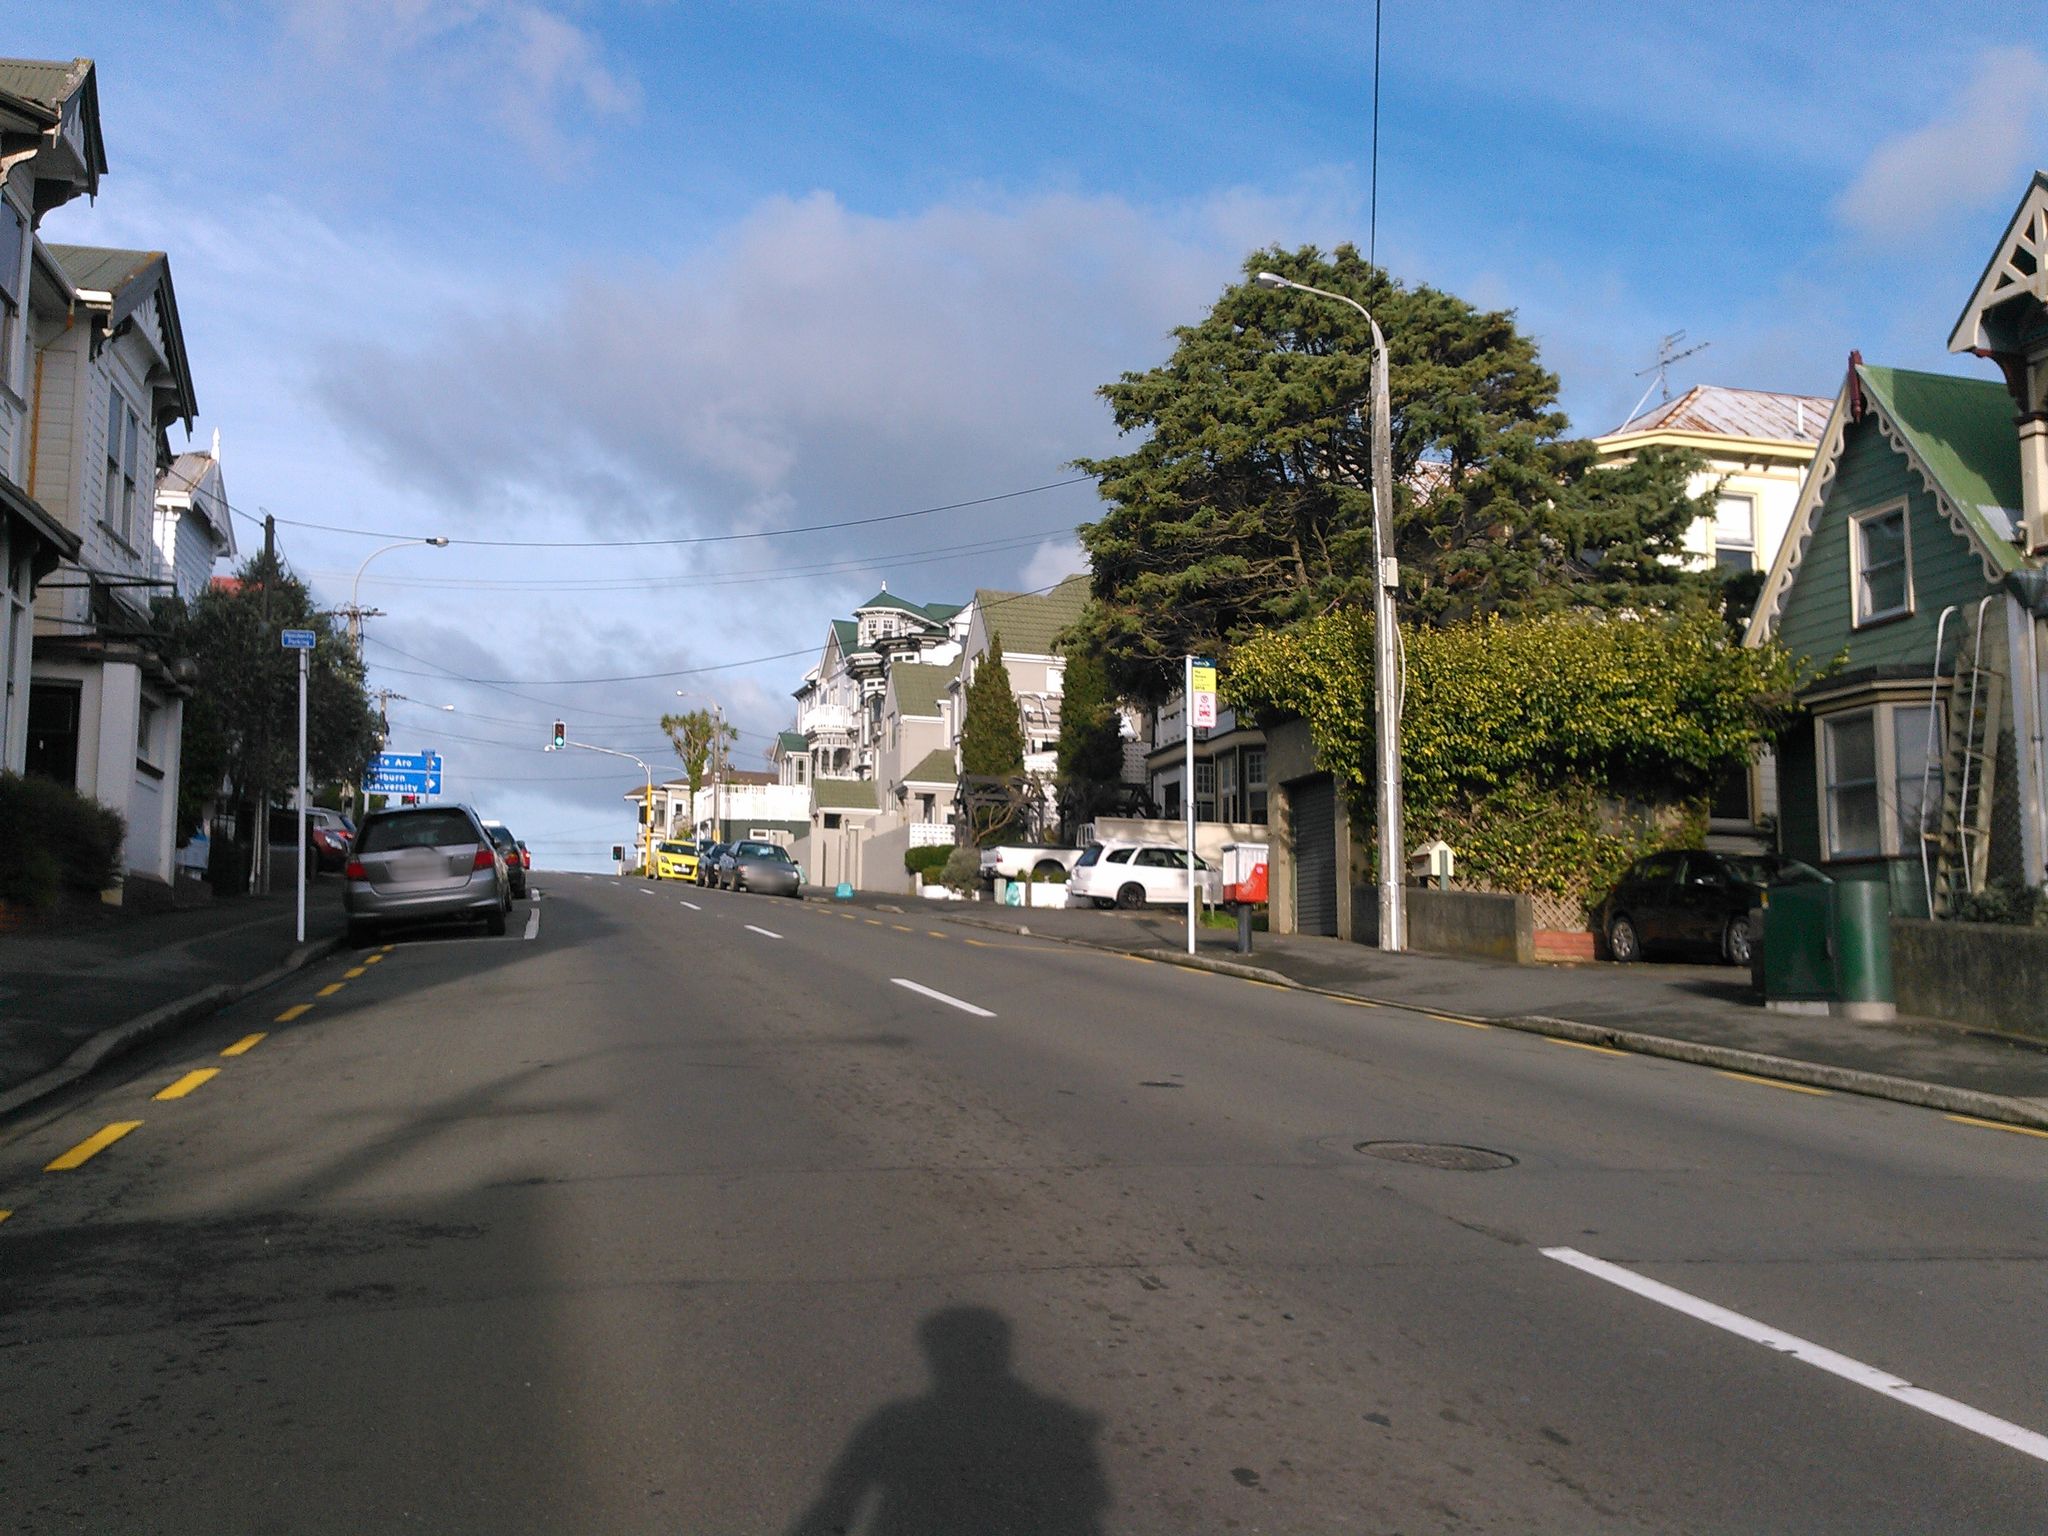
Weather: clear
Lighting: day
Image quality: good
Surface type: driving surface
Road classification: unclassified, steps
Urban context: urban centre
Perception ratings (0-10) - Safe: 4.87, Lively: 9.19, Beautiful: 6.99, Boring: 1.76, Depressing: 2.78, Wealthy: 5.29